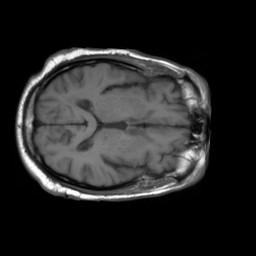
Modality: T1w
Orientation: axial
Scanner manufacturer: philips
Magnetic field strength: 1.5 T
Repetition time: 0.6502 s
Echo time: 0.015 s